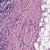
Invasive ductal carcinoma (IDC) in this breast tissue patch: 1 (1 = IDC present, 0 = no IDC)